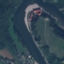
Land use / land cover: River